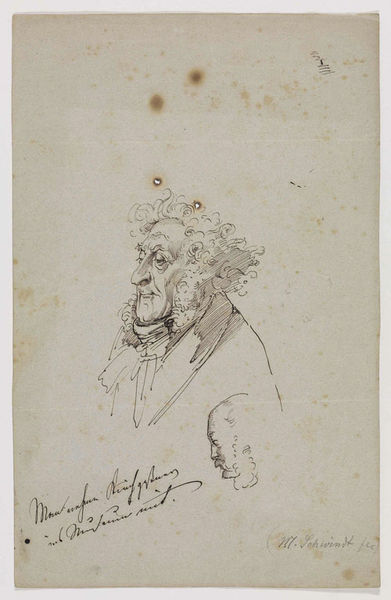
Titel: Studienkopf eines Mannes im Dreiviertelprofil, darunter Profil eines Männerkopfes nach links
Künstler: Moritz von Schwind
Standort: Karlsruhe
Institution: Staatliche Kunsthalle Karlsruhe
Schlagwörter: feder, kopf, mann, schatten, weiß, braun, frisur, grau, haar, köpfe, mund, männer, nase, ohr, profil, schwarz, skizze, stirn, zeichnung, blick, schal, tuch, beige, rock, schleife, alt, anzug, bart, gesichter, hemd, jacke, richter, augen, falten, gesicht, kragen, lang, bild, bildnis, hals, herr, portrait, porträt, signatur, auge, figur, haare, mantel, realismus, blatt, musik, person, augenbrauen, haarpracht, kinn, locke, locken, schultern, perücke, lächeln, schrift, seitlich, wangen, wellen, papier, umrisse, man, zwei, alter mann, studie, datierung, grafik, schattierung, vergilbt, linien, signiert, schriftzug, sepia, brand, schaden, wehen, frack, karikatur, schnurbart, inschrift, wiedmung, brauen, büste, glatze, halstuch, robe, menzel, dreiviertelansicht, dreiviertelprofil, revers, umriss, name, lachen, tusche, alter, greis, philosoph, unterschrift, buch, gemalt, brennen, linie, torso, schwarz-weiß, schraffur, loch, stich, titel, vatermörder, seite, widmung, text, strich, punkt, beschriftung, backenbart, wirr, schraffiert, bleistift, adeliger, koteletten, stehkragen, entwurf, lustig, stift, tinte, gesciht, kotletten, löcher, grinsen, fleck, brandfleck, flecken, karte, eingefallen, halbprofil, kraus, viertelprofil, miene, fleckig, gelehrter, postkarte, goethe, schwind, opa, gezeichnet, klecks, spruch, bismark, typografie, handschrift, beschädigung, schleif, franzose, capriccio, buckel, schopf, federzeichnung, handzeichnung, zeichnugn, defekt, skitte, professor, skize, stockflecken, beschädigt, bartlos, weißes haar, schwindt, bleistiftzeichung, autograph, grimm, matel, gelbstichig, unterschirft, angedeutet, zustand, kant, portröt, tsche, brandflecken, alter herr, verfärbt, schift, uralt, kotteletten, befleckt, callot, gekräuselt, schlechter zustand, orträt, mun, 19. jahrhundert, 18. jahrhundert, schmidt, 2, brandlöcher, sprcuh, zwei portraits, hofrat, porträt skizze, stockfleck, skizze lithografie, rezischnung, viertelportrait, menschen., capricco, wirrkopf, braune flecken, kallographie, locken wellen, beschädgit, brandflecke, braueprofil, branlöcher, bleistuift, russeou, stuedie, löchirig, lochfraß, alt nase, man m